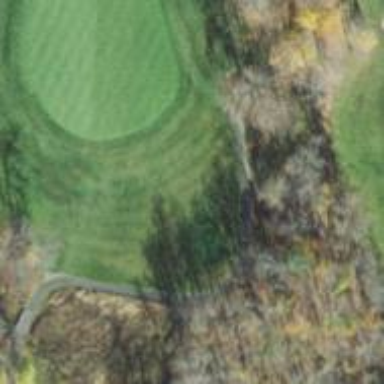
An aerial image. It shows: Golf cartpath that is also road path.